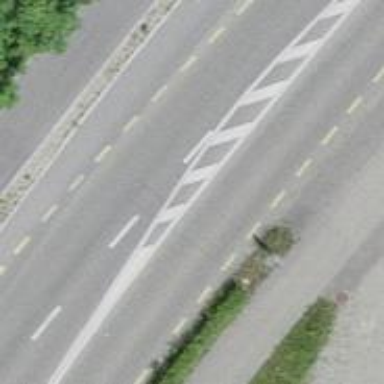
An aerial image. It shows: Primary highway.